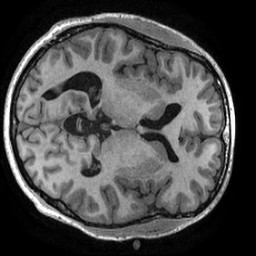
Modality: T1w
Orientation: axial
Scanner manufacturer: ge
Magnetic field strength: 3 T
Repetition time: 0.00636 s
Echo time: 0.002788 s